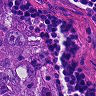
Metastatic tissue present: yes